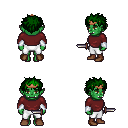
a pixel art fantasy rpg character, female body template, orc, green skin, maroon long-sleeve shirt, white pants, green bedhead hairstyle, bronze tiara, white cloth bracers, brown shoes, dagger, four views (front, back, left, right), 2x2 character sprite sheet, small pixel art, hard edges, no anti-aliasing